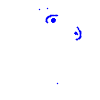
Particle: electron